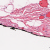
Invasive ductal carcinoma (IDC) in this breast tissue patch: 0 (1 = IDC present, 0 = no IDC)